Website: macys
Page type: payment
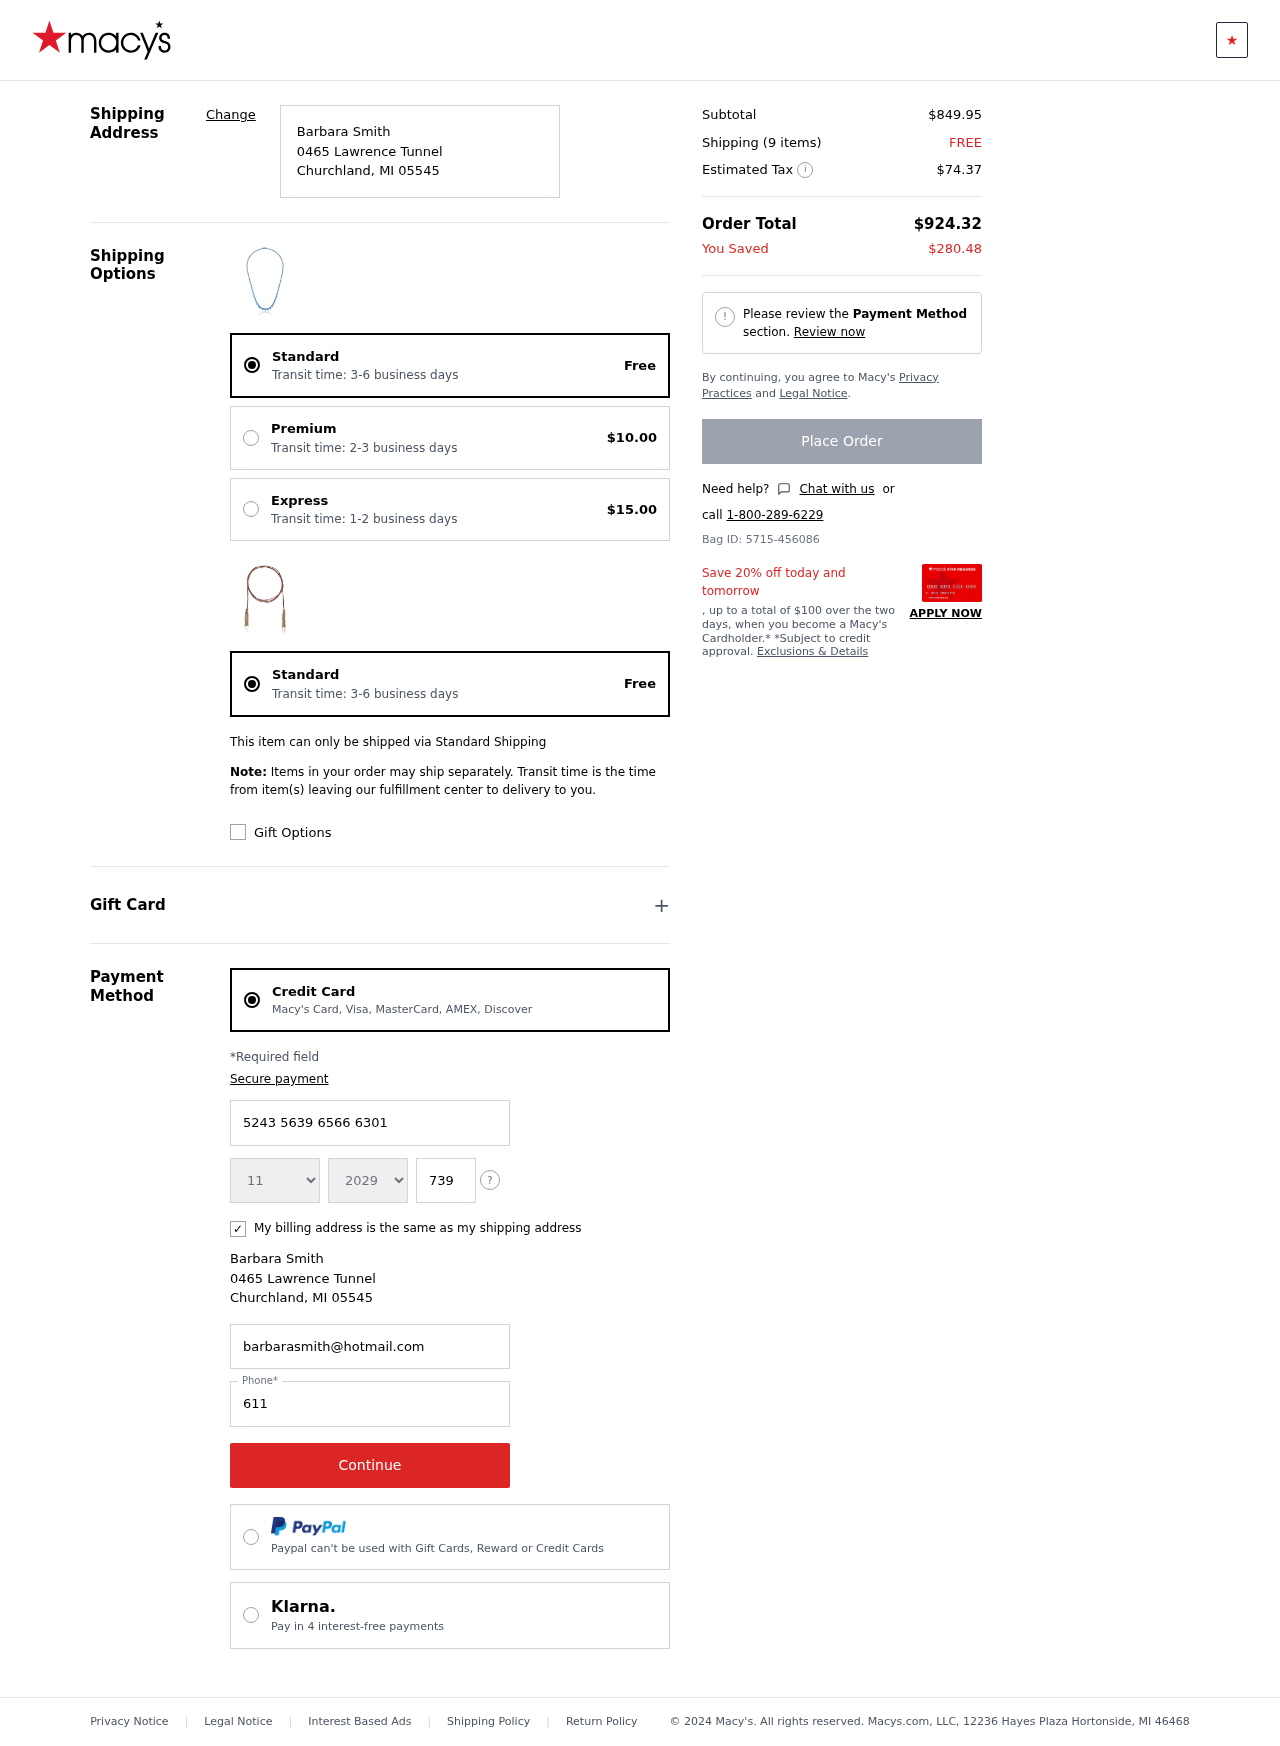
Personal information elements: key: PII_CARD_CVV
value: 739
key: PII_CARD_EXPIRY_MONTH
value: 11
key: PII_CARD_EXPIRY_YEAR
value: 29
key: PII_CARD_NUMBER
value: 5243 5639 6566 6301
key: PII_CITY
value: Churchland
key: PII_EMAIL
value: barbarasmith@hotmail.com
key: PII_FULLNAME
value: Barbara Smith
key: PII_PHONE
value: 6114093086
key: PII_POSTCODE
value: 05545
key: PII_STATE_ABBR
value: MI
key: PII_STREET
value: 0465 Lawrence Tunnel
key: PII_FULLNAME2
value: Barbara Smith
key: PII_STREET2
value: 0465 Lawrence Tunnel
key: PII_CITY2
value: Churchland
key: PII_STATE_ABBR2
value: MI
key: PII_POSTCODE2
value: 05545
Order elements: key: ORDER_DELIVERY_DATE
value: Transit time: 3-6 business days
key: ORDER_SHIPPING_STANDARD
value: Free
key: ORDER_SHIPPING_PREMIUM
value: $10.00
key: ORDER_SHIPPING_EXPRESS
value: $15.00
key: ORDER_DELIVERY_DATE2
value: Transit time: 3-6 business days
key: ORDER_SHIPPING_STANDARD2
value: Free
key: ORDER_SUBTOTAL
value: $849.95
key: ORDER_NUM_ITEMS
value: Shipping (9 items)
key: ORDER_SHIPPING_COST
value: FREE
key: ORDER_TAX
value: $74.37
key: ORDER_TOTAL
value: $924.32
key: ORDER_SAVINGS
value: $280.48
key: ORDER_ID
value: Bag ID: 5715-456086